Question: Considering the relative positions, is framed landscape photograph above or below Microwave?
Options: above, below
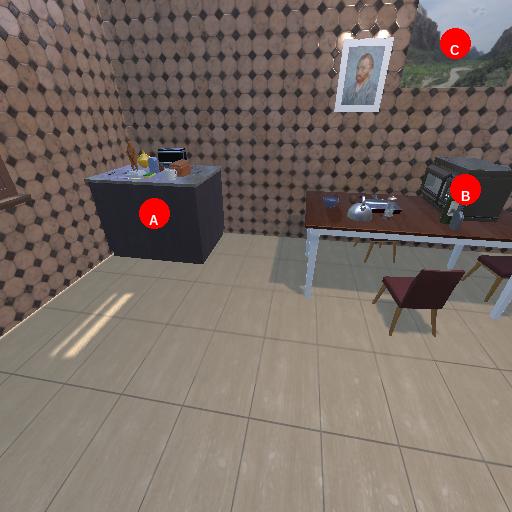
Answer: above